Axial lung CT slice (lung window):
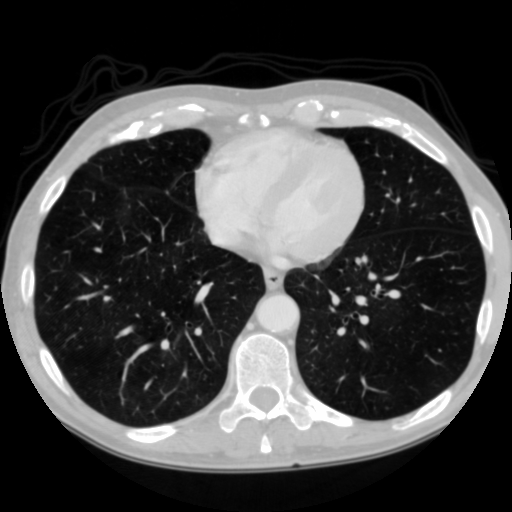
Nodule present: no